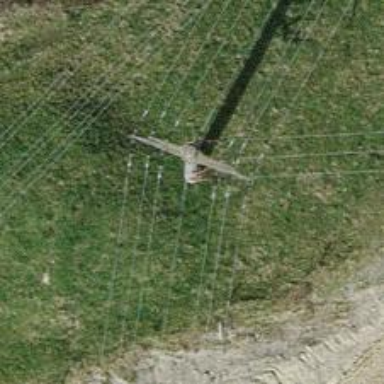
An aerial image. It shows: Power line in the image.